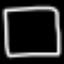
Label: square